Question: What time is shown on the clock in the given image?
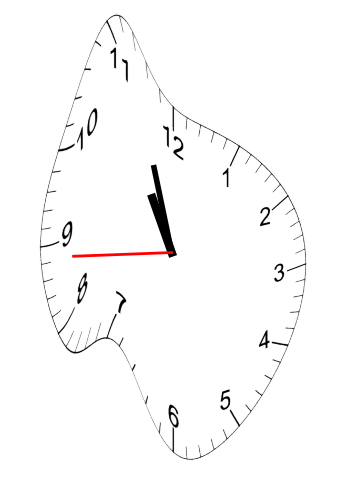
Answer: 10:56:44